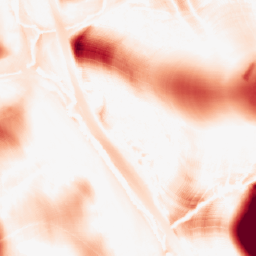
Category: morphological
Decomposition family: morphological
Decomposition parameters: operation: opening
size: 50
Upsampling method: area
Upsampling parameters: scale: 2
Upsampling scale: 2